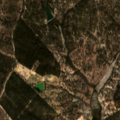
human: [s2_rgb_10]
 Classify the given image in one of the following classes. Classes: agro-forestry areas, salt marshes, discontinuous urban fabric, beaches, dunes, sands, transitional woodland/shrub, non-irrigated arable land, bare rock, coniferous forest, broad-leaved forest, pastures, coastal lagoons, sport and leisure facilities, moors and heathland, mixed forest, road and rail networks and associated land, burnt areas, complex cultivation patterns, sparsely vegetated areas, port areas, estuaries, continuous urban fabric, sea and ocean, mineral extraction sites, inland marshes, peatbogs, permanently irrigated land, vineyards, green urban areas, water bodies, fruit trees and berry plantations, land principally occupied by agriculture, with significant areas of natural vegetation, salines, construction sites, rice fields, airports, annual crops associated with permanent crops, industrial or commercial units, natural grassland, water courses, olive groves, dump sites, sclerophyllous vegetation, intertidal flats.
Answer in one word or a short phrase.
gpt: rice fields, broad-leaved forest, transitional woodland/shrub